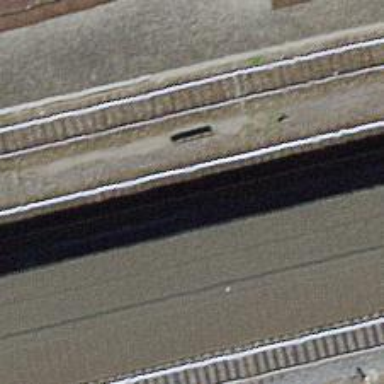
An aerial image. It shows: Stop position for public transport on the railway.